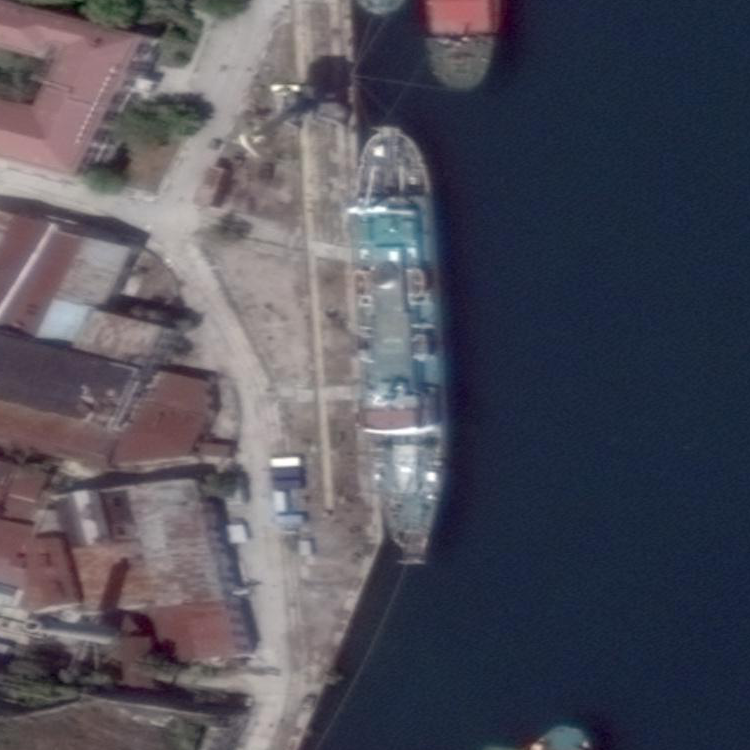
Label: civil